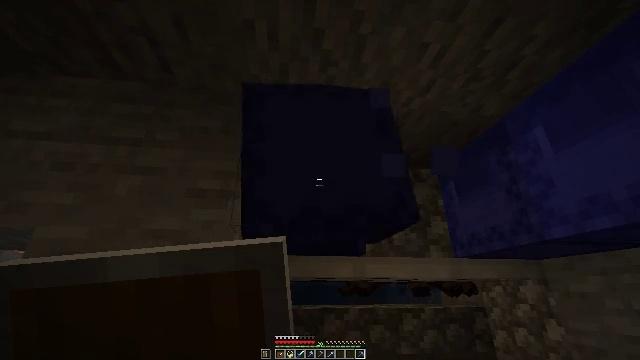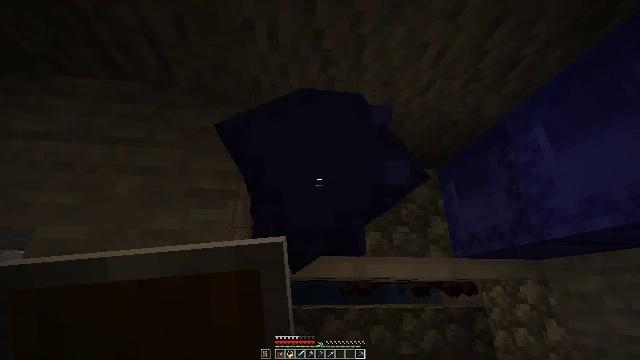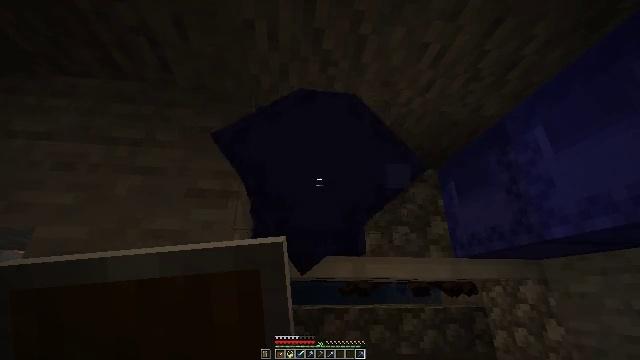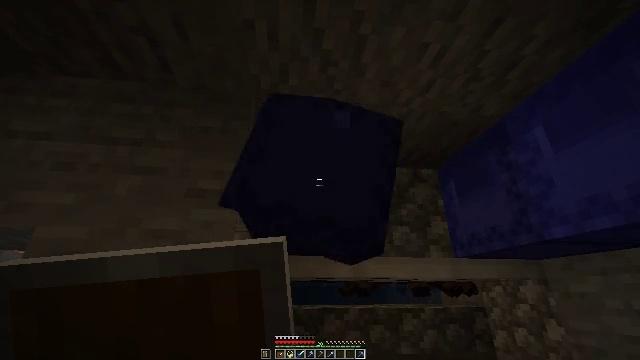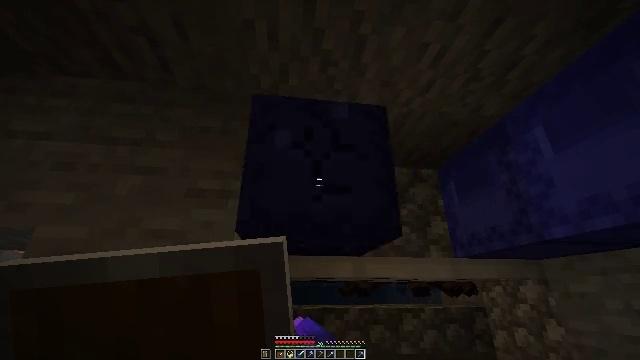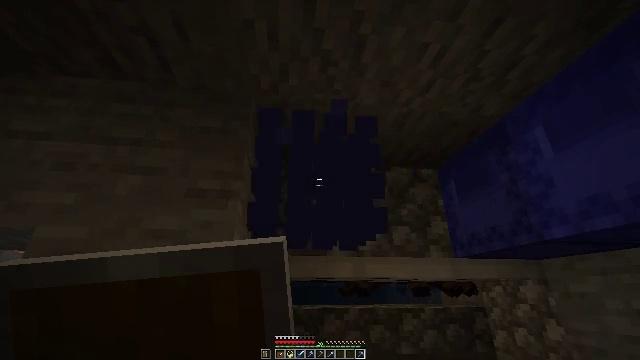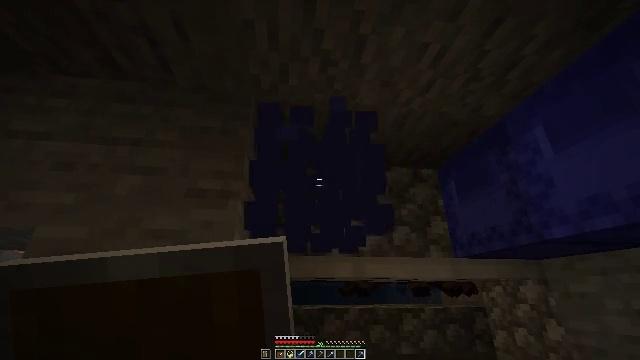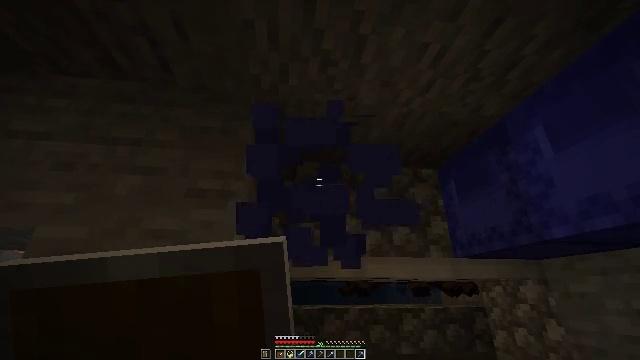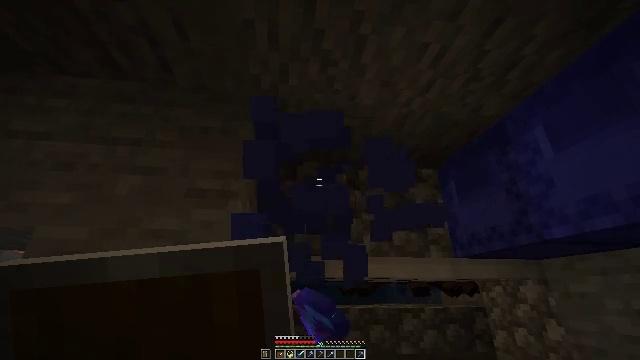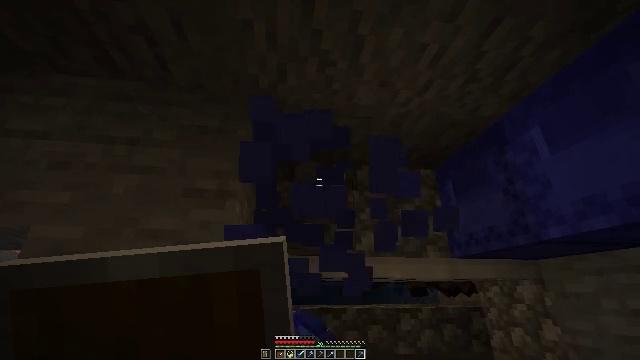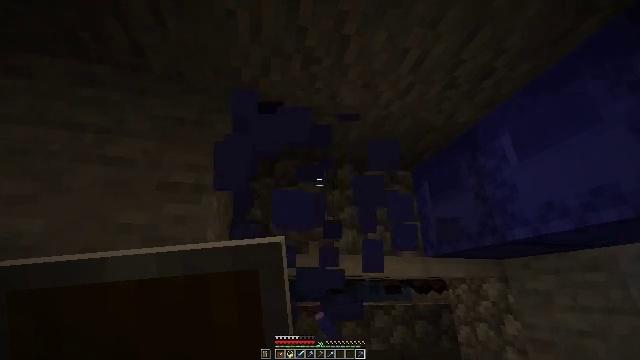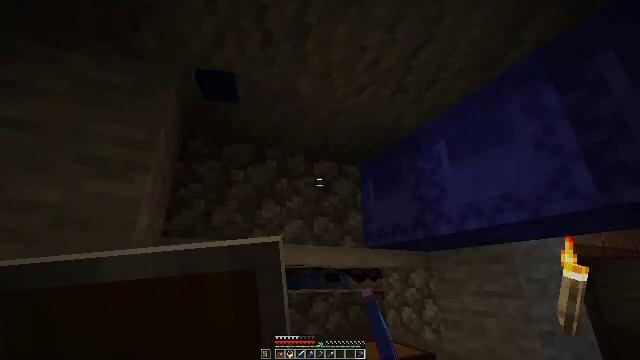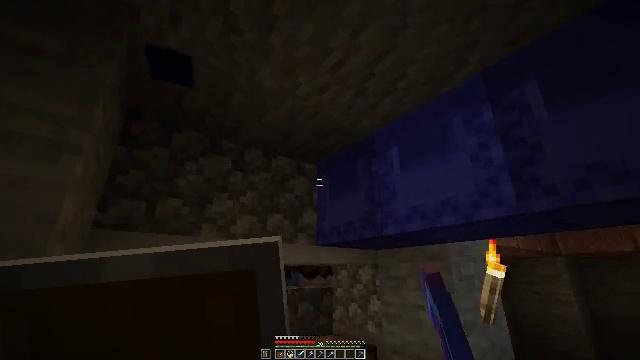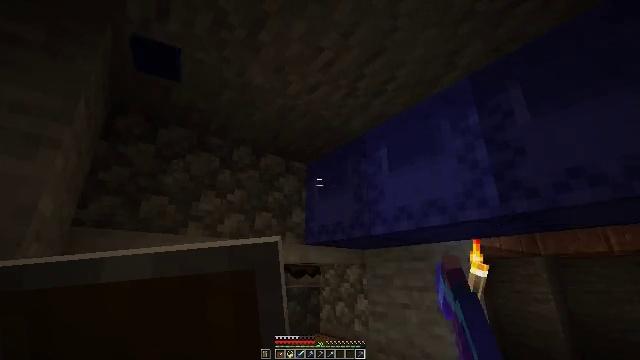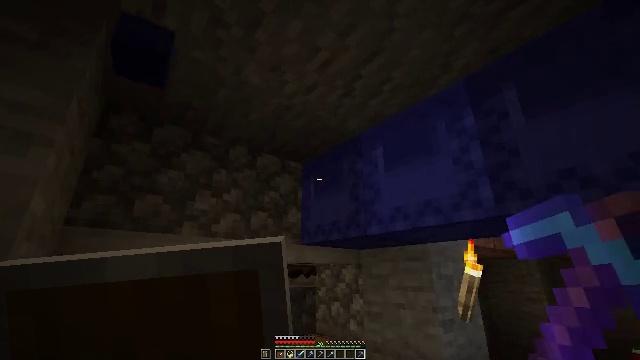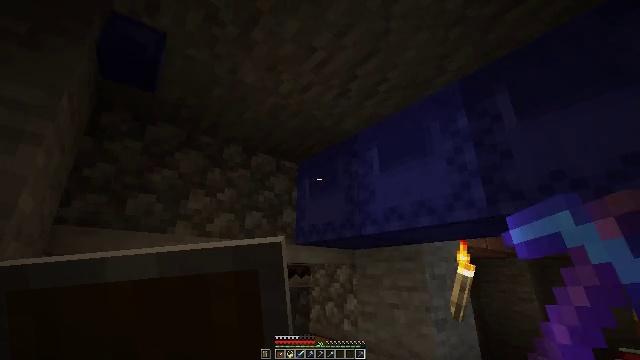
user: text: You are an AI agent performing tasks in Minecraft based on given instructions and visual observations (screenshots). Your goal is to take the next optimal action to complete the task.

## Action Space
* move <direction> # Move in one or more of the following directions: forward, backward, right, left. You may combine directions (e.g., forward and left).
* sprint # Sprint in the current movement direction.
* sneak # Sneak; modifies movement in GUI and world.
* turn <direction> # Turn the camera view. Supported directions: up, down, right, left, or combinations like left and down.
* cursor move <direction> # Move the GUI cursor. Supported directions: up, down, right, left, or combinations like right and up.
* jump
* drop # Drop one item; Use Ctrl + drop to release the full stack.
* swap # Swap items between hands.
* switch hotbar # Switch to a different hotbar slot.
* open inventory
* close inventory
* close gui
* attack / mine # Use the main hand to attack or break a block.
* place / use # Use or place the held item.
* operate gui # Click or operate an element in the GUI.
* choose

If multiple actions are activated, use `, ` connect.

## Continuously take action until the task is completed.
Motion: motion action
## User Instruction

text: Reclaim the blue shulker box for storage.
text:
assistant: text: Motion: no_op
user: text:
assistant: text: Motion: no_op
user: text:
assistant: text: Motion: attack / mine
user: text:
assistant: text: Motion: attack / mine
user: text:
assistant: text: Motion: attack / mine
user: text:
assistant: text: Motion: attack / mine
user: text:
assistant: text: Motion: attack / mine
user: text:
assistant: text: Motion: attack / mine
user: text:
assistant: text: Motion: attack / mine
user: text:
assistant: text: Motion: turn right
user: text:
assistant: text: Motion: turn right and down
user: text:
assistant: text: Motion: turn right
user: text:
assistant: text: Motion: turn right
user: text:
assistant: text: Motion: no_op
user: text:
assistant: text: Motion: turn right
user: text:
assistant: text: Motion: no_op
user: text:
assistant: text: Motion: attack / mine
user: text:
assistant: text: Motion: attack / mine
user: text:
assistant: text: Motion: attack / mine
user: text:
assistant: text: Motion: attack / mine
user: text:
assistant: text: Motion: attack / mine
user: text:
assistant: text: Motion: no_op
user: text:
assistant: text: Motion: no_op
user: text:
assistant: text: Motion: turn right
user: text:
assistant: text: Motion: turn right and down
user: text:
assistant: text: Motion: turn right
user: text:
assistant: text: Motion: no_op
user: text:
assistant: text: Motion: attack / mine
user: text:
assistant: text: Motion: attack / mine
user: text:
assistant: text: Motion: attack / mine